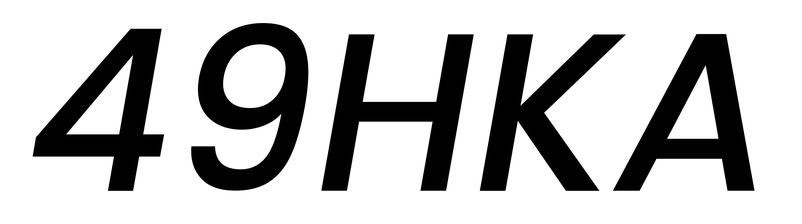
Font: Poppins-MediumItalic